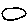
Label: circle